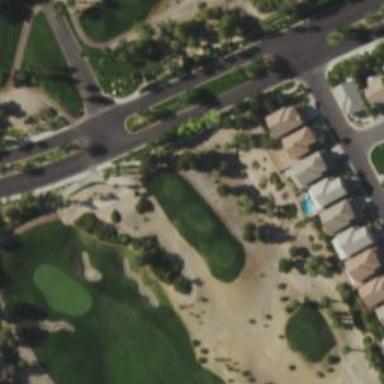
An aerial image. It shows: Rough area on grassy golf course.